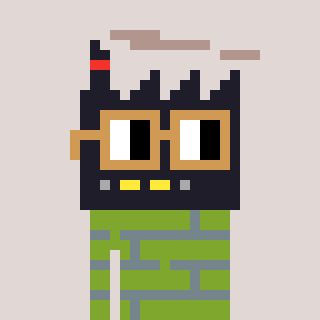
a pixel art character with square brown glasses, a factory-shaped head and a slimegreen-colored body on a warm background